Question:
I installed some color scheme from this website <URL>, but it does not work! it only shows black screen & white font!
How to undo that?
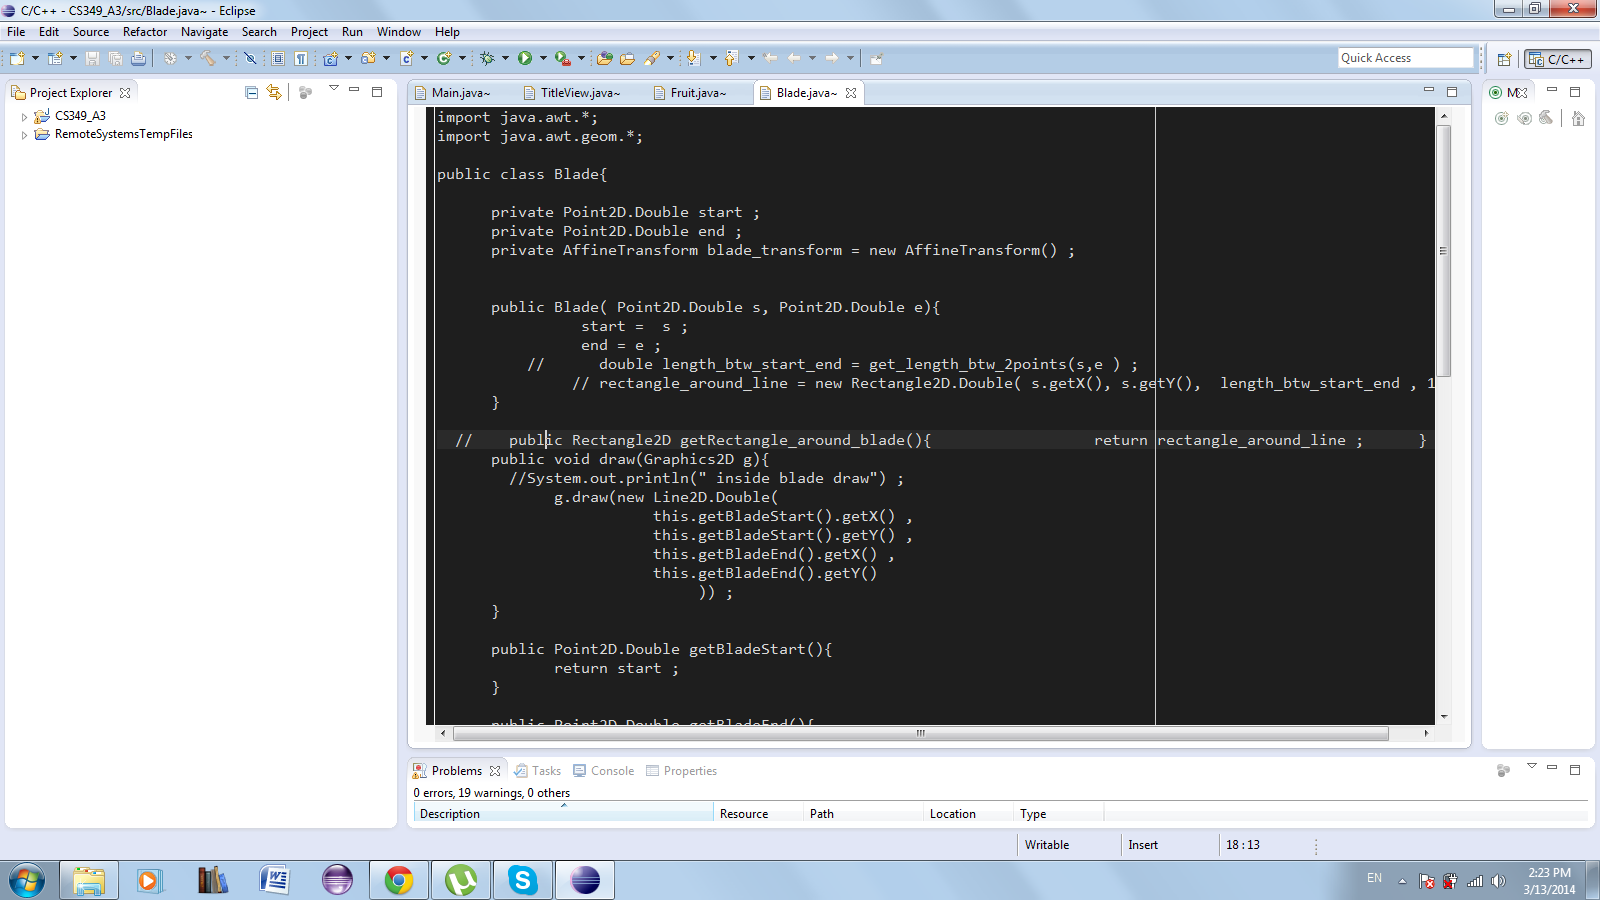
Answer: 'Window -> Preferences -> General -> Appearance -> Color Theme', choose "Default"
However, from your screenshot it looks like you have opened your Java files in the plain text editor rather than the Java editor. This will also cause you to have no syntax highlighting. Try right-clicking a Java file and do 'Open With -> Java Editor'.